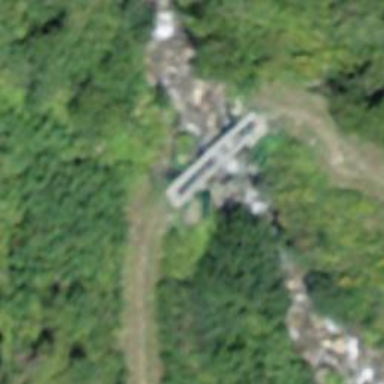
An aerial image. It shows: Path on the ground with bridge.